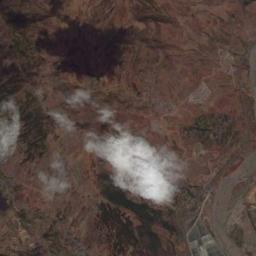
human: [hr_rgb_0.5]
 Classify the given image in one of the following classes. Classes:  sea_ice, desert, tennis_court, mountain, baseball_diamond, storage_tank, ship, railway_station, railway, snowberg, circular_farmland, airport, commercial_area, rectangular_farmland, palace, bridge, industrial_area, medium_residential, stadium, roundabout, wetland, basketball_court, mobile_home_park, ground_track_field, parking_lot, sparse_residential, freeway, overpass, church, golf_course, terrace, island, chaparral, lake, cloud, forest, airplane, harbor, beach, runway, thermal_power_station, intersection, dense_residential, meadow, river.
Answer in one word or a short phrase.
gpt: cloud